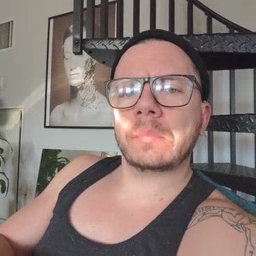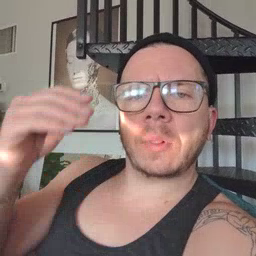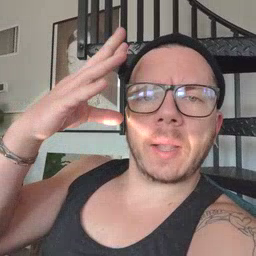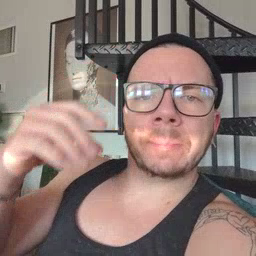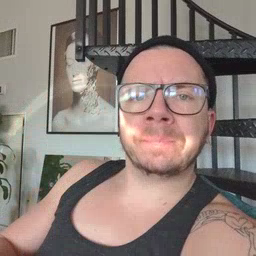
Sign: lamp